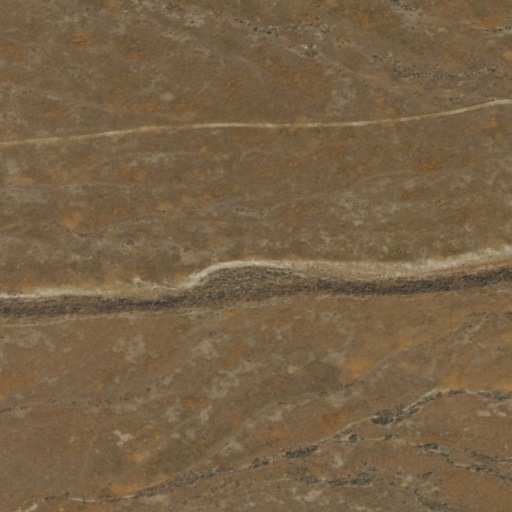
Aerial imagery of valley in Nevada named North Bucks Trail Canyon containing only grassland